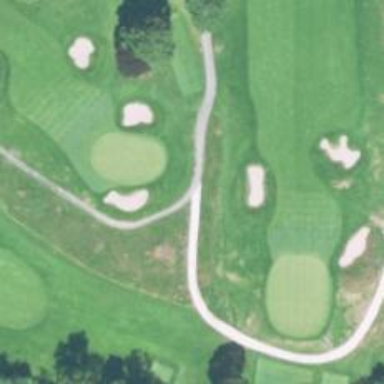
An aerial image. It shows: Path for both road and golf.